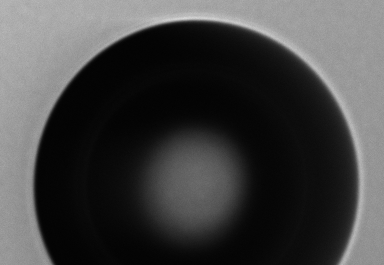
Label: bubble